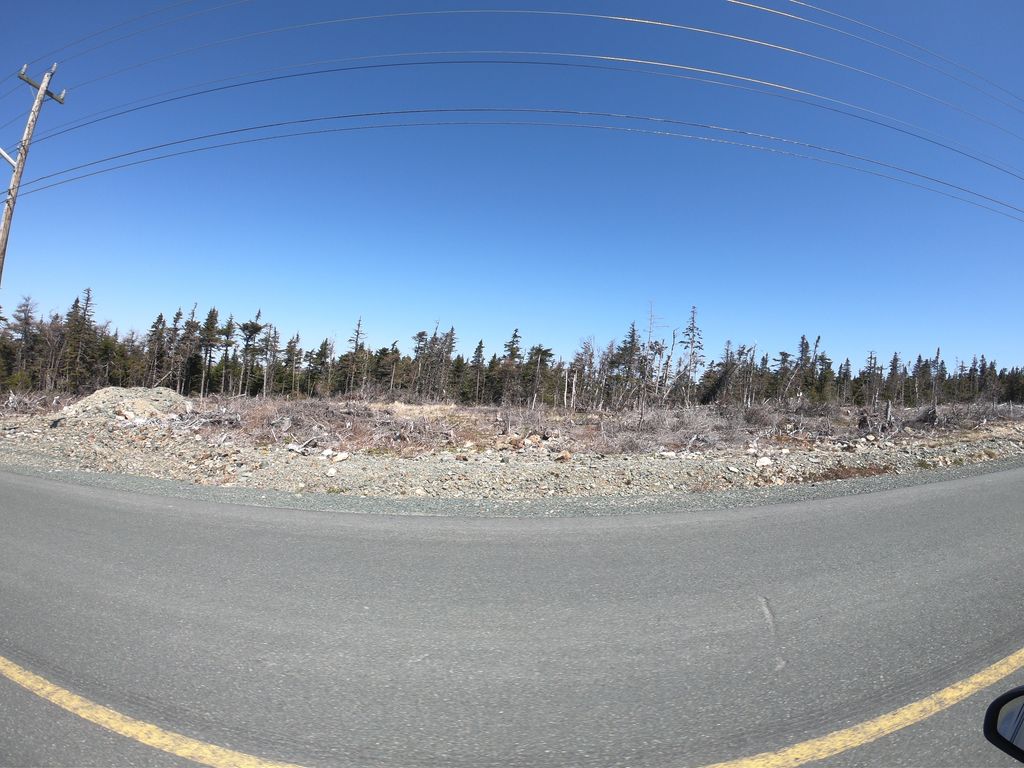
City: st_johns